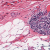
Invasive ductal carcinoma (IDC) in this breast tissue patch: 0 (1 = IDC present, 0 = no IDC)